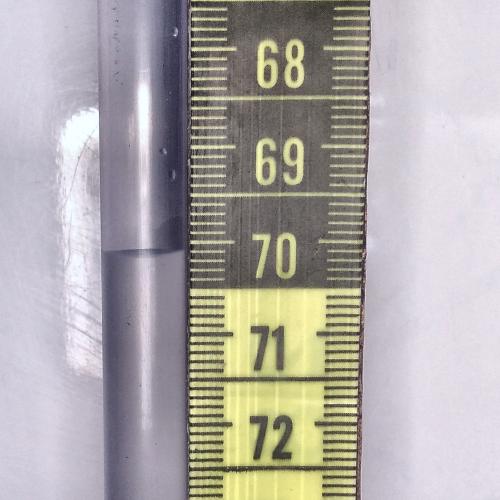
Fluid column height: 70.1 cm